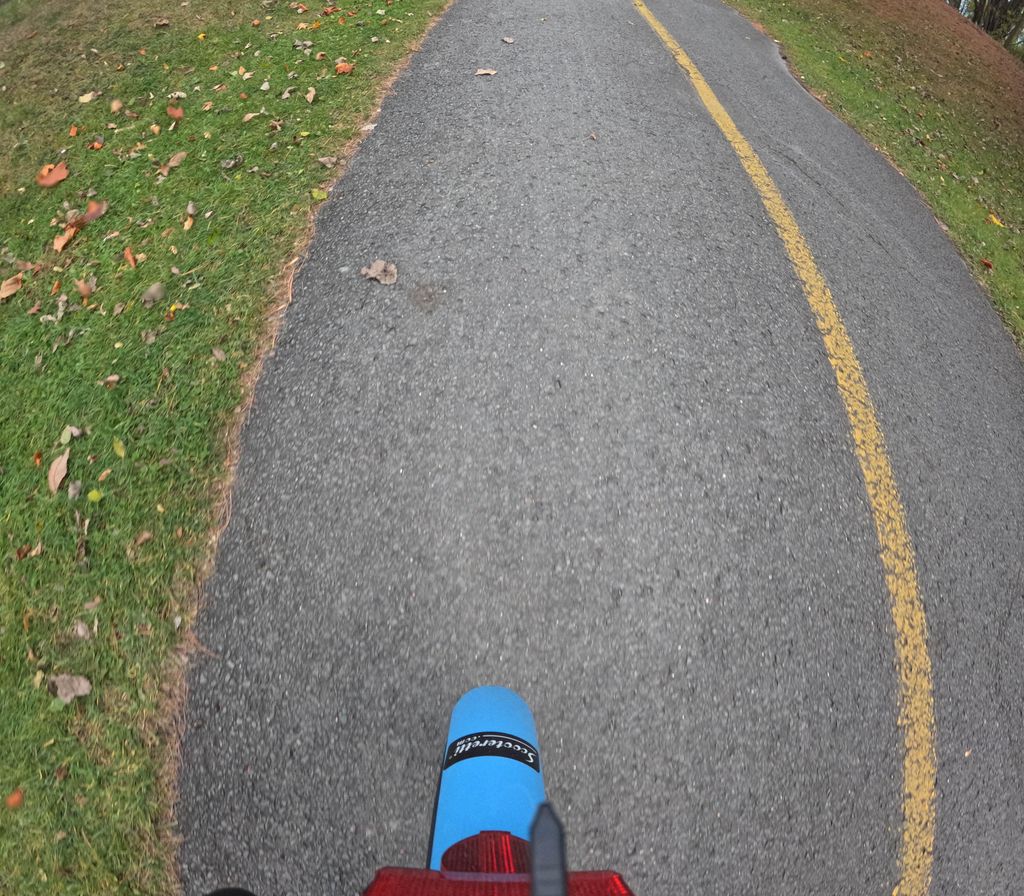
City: ottawa-gatineau